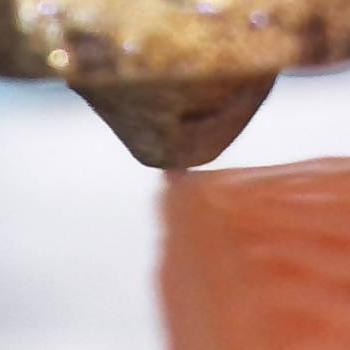
Flow rate: 33%